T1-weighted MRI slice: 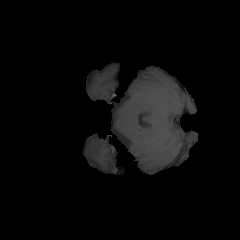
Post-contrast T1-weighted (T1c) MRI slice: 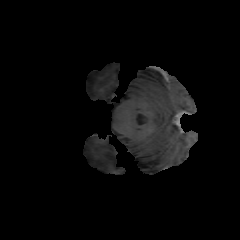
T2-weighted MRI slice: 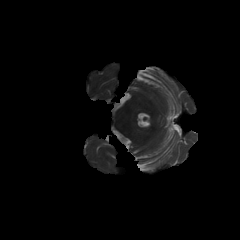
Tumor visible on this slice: no